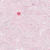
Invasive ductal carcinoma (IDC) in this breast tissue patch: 0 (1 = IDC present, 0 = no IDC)